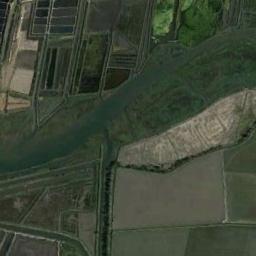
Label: river